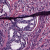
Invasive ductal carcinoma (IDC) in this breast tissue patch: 1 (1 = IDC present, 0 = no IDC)